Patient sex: M
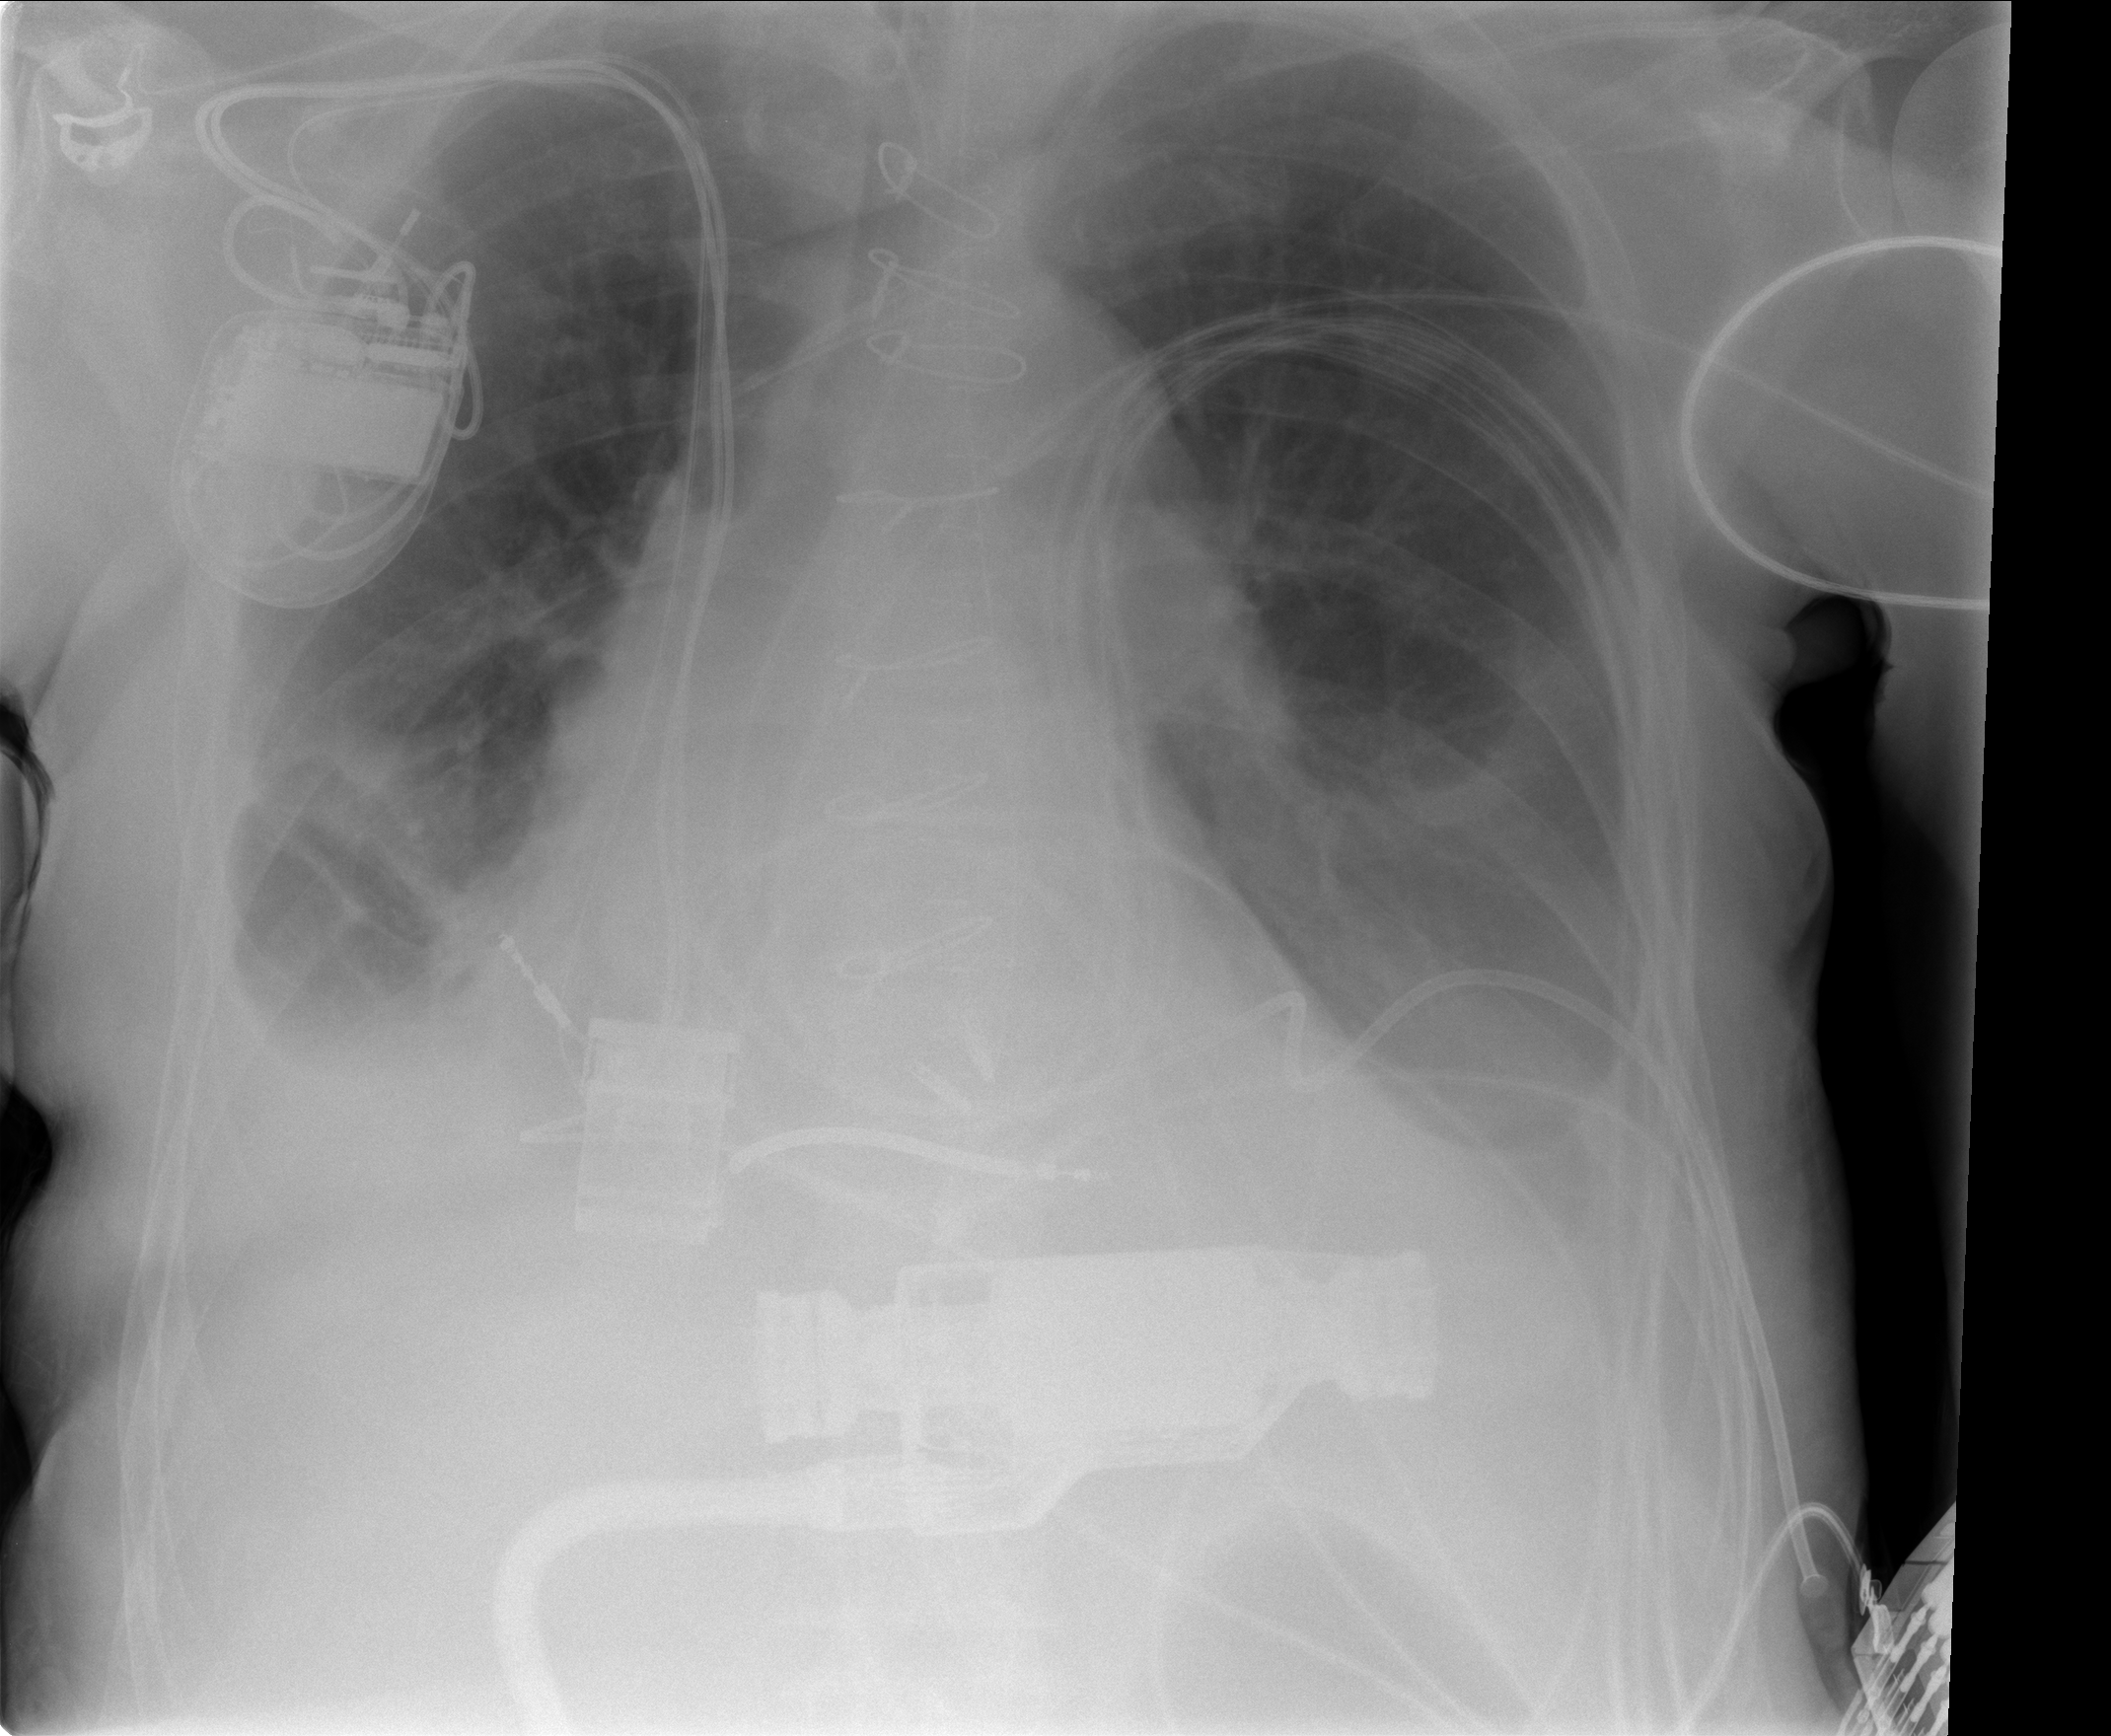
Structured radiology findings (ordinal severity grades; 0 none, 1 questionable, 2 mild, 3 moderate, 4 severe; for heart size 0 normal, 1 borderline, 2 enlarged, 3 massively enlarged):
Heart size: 2
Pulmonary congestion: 1
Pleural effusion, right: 2
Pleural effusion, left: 3
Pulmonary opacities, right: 1
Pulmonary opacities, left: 0
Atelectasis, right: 2
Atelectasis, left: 2